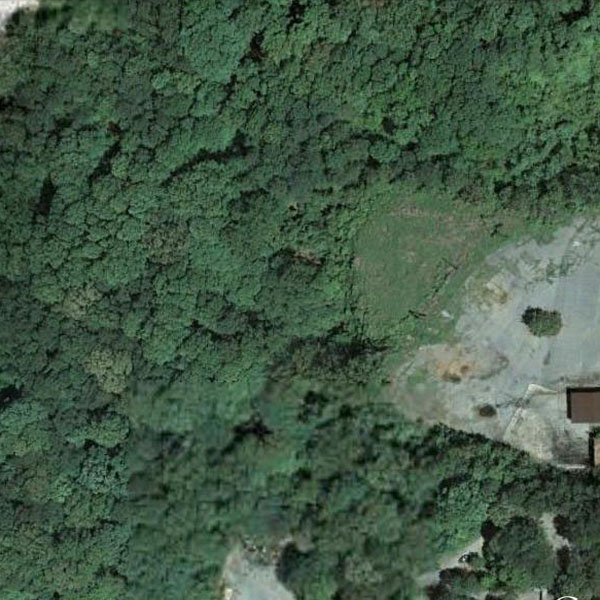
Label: Forest